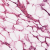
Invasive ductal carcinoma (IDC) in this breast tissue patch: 0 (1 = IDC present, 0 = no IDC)